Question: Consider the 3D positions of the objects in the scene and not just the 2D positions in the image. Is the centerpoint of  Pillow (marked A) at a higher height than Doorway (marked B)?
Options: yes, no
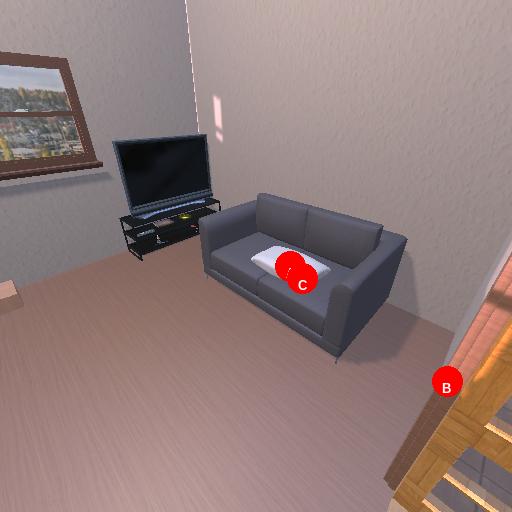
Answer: yes